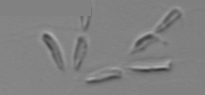
Label: Dinobryon